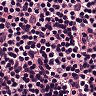
Metastatic tissue present: no